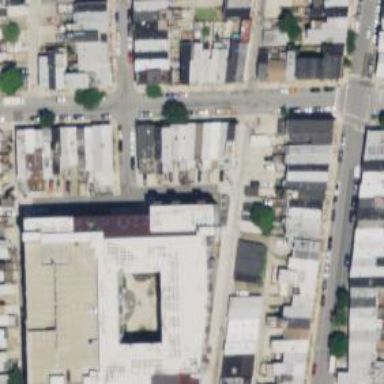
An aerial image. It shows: Alley classified as service road.